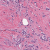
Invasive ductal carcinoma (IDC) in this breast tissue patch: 1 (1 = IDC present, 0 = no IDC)